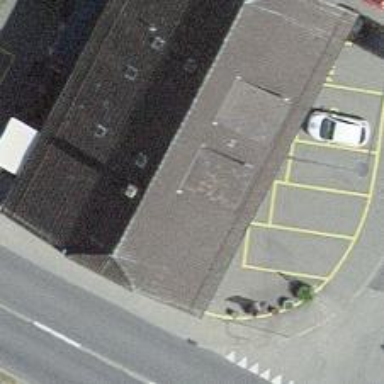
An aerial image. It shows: Restaurant.